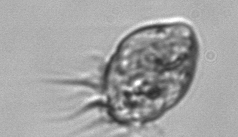
Label: Strombidium_morphotype1